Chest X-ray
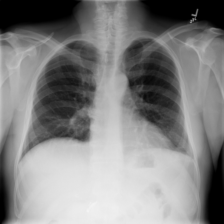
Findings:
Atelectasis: negative
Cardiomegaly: negative
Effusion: negative
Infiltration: negative
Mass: negative
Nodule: negative
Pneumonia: negative
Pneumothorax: negative
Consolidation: negative
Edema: negative
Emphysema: negative
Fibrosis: negative
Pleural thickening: negative
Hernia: negative